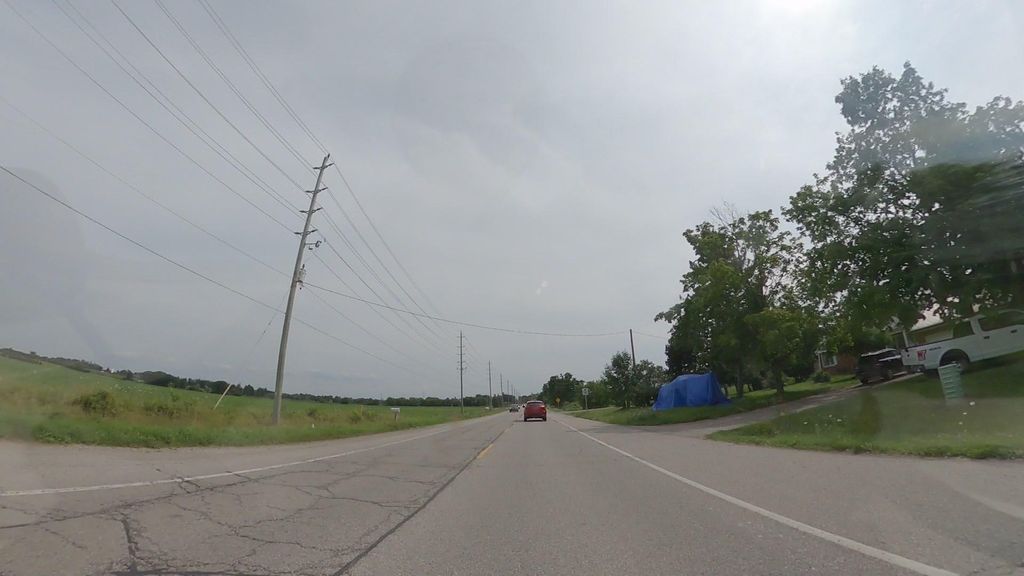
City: kitchener-waterloo